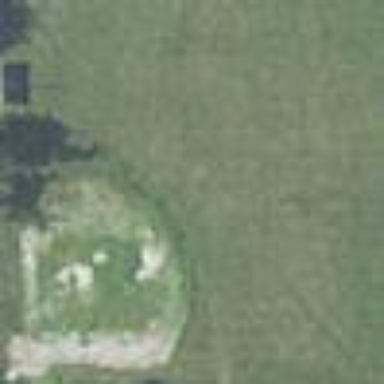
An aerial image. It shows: Baseball pitch for leisure land.